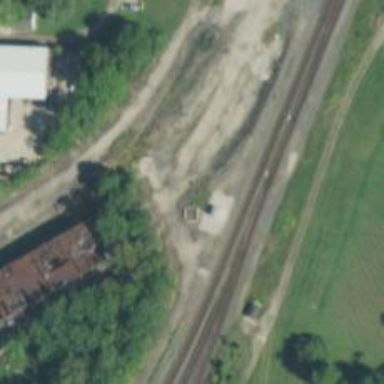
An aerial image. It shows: Disused railway spur line.